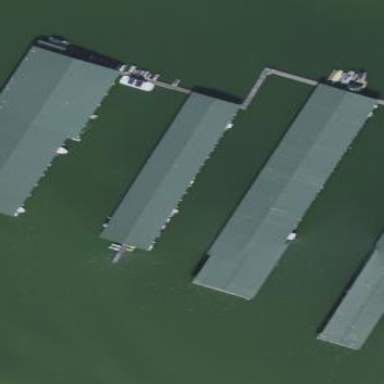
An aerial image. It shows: Boathouse building.